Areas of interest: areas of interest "Soccer Field"
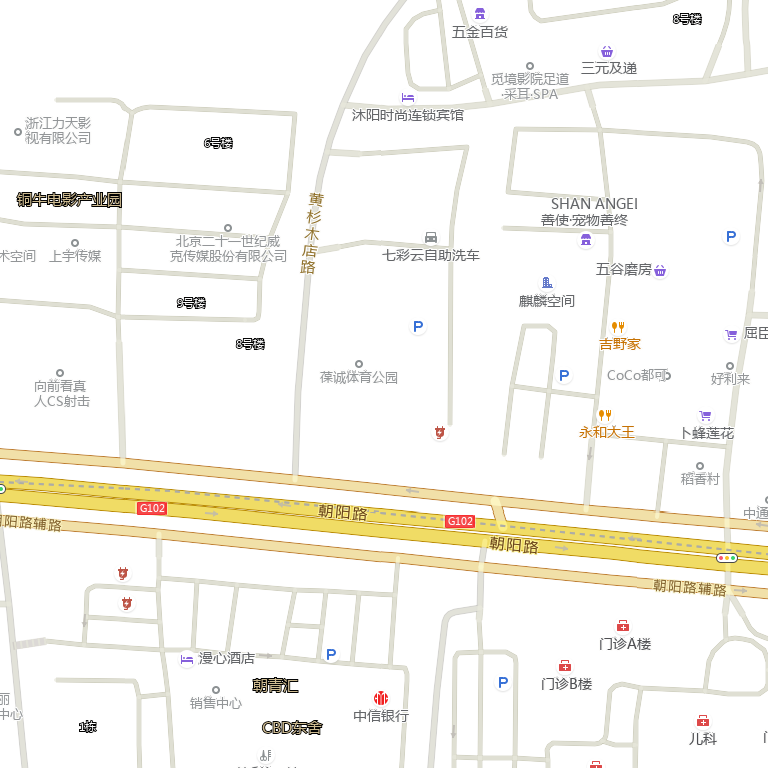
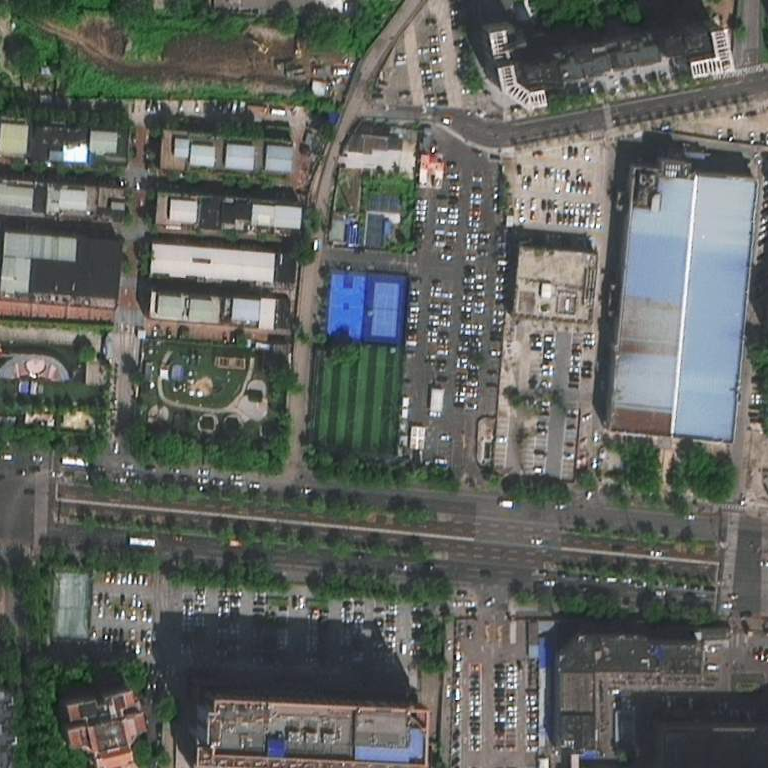